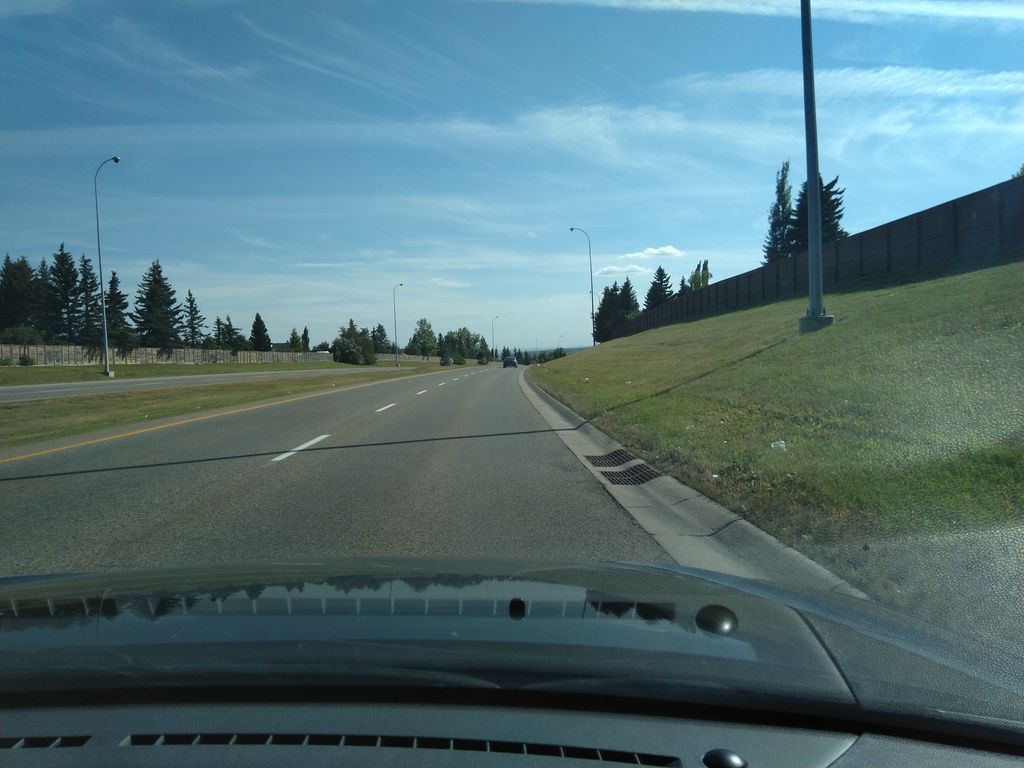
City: calgary